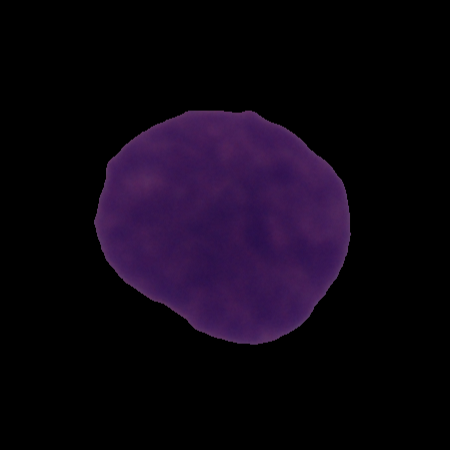
Label: cancer